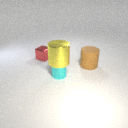
large brown rubber cylinder to the right of small red metal cube